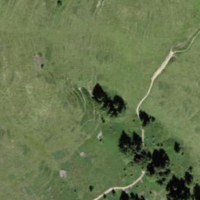
EUNIS habitat code: 26
Species observed at this site:
Arnica montana